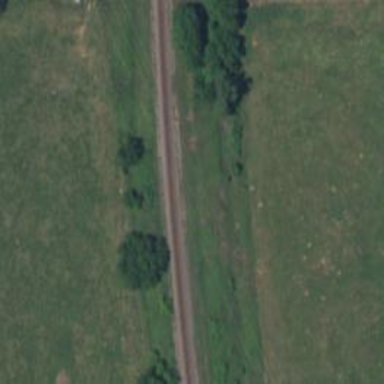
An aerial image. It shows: Railway track.